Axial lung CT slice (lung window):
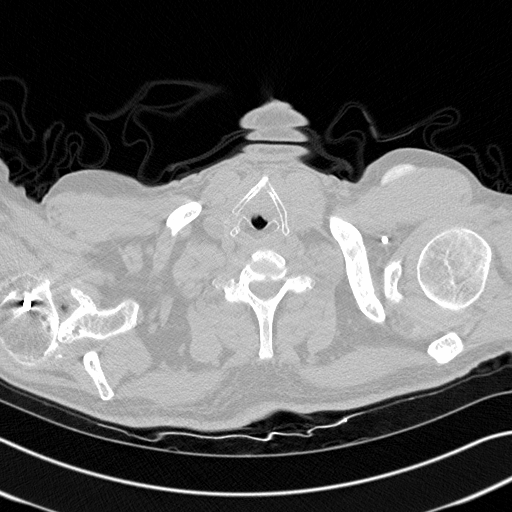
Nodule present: no